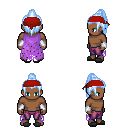
a pixel art fantasy rpg character, male body template, human, dark skin, maroon tattered cape, magenta pants, white cyan long topknot hairstyle, red bandana, white cloth bracers, gray slippers, four views (front, back, left, right), 2x2 character sprite sheet, small pixel art, hard edges, no anti-aliasing